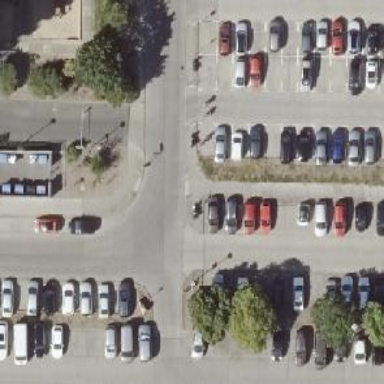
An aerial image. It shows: Concrete parking aisle on service road.